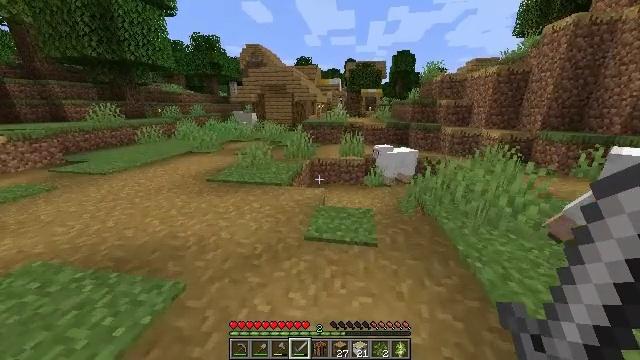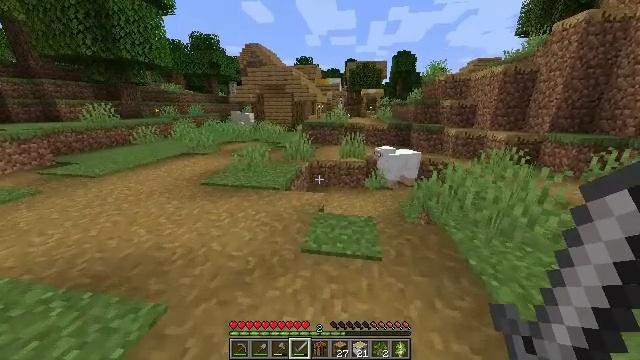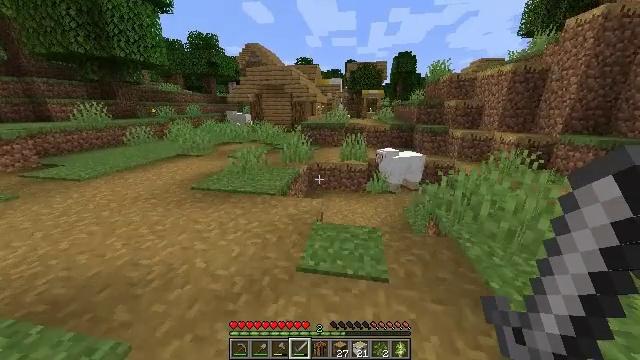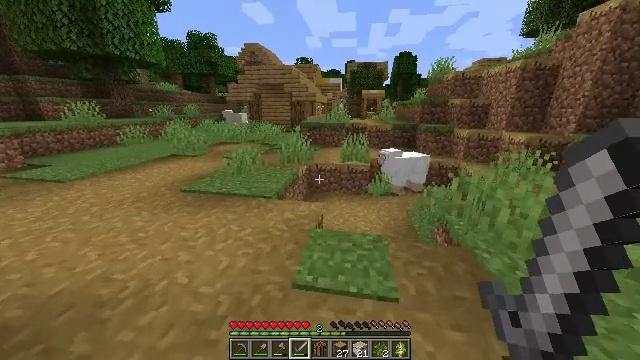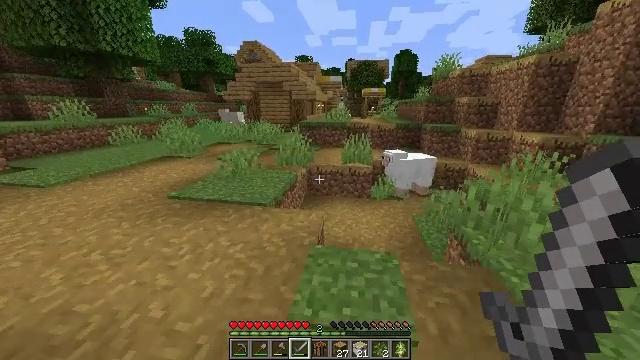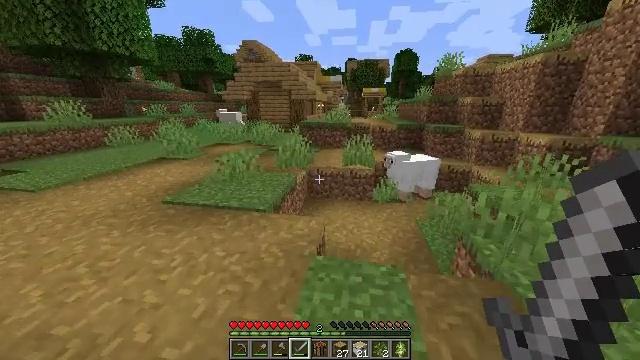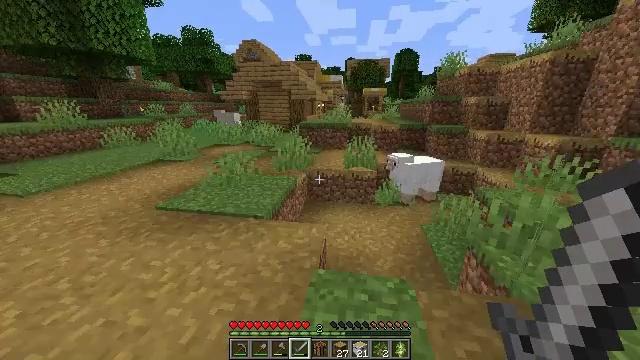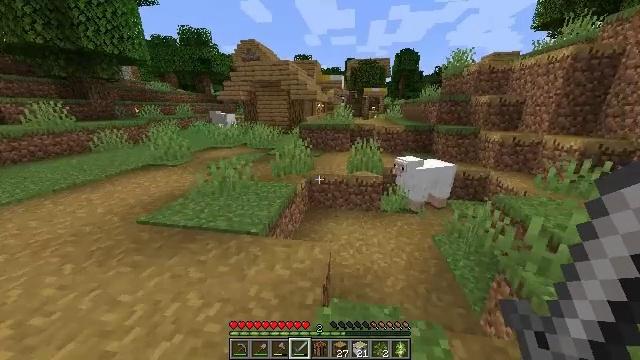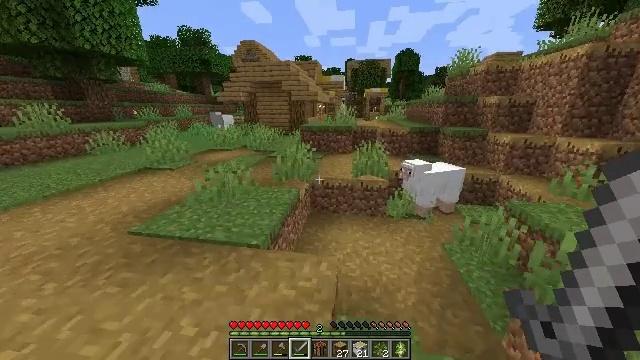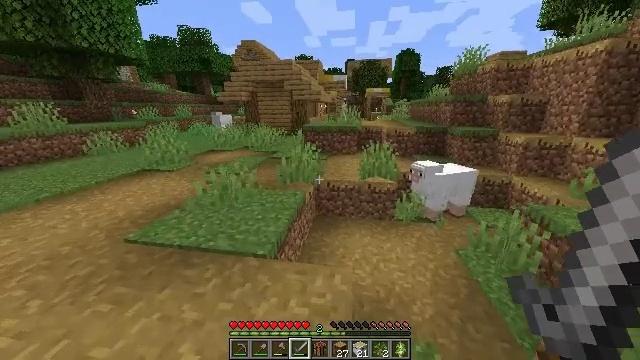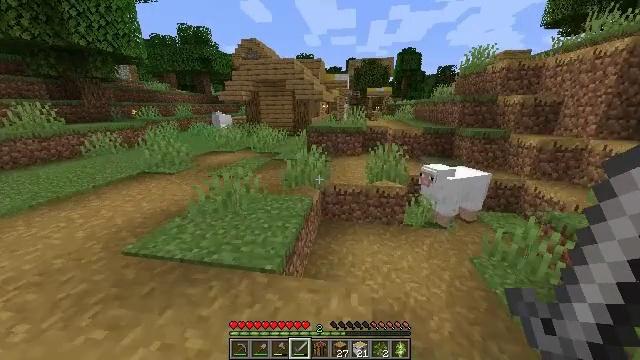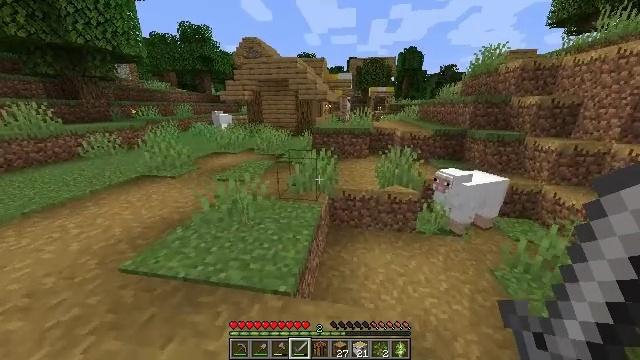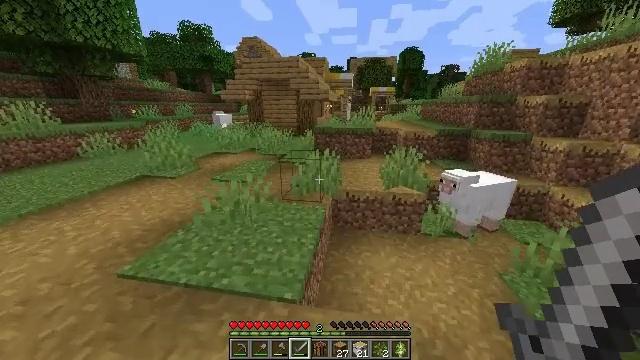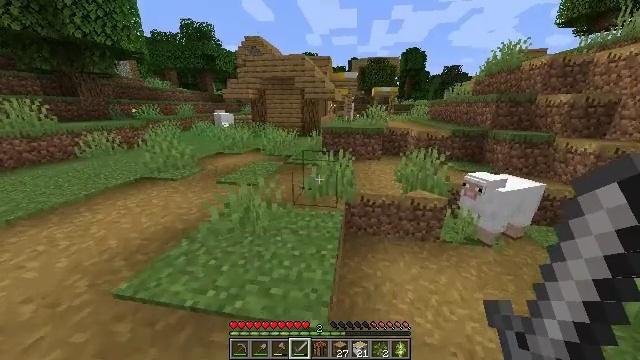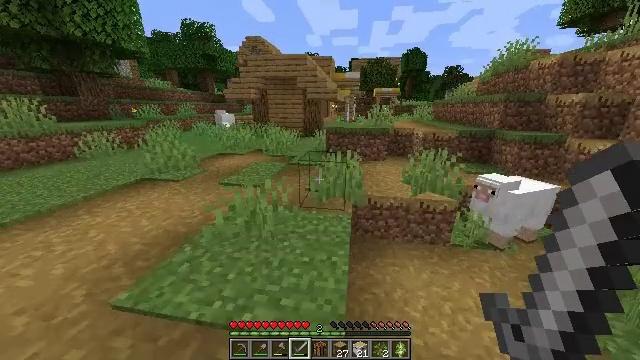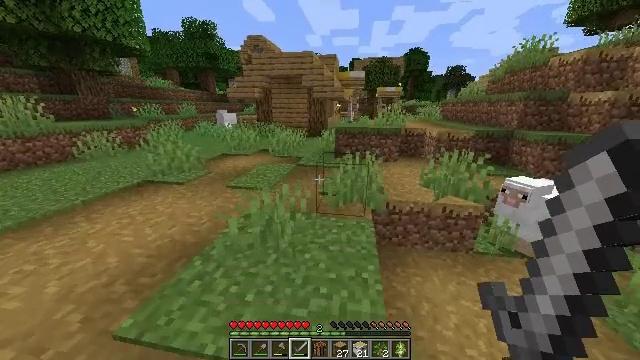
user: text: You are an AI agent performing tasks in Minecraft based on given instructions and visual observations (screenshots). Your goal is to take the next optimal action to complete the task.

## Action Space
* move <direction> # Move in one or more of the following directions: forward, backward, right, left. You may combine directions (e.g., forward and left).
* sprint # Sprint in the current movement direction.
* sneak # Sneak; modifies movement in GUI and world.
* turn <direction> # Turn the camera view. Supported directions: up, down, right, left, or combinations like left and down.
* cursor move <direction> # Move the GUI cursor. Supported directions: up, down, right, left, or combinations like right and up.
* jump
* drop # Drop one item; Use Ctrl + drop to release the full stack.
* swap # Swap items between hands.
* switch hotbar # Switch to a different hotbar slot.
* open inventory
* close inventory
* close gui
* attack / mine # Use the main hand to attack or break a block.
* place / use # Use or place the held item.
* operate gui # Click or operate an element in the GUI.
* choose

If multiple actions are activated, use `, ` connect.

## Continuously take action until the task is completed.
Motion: motion action
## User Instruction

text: Collect the yellow bed from its place.
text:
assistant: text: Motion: move forward
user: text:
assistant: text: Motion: move forward
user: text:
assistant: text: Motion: move forward
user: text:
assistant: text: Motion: move forward
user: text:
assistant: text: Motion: move forward
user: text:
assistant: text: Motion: move forward
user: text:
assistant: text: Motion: move forward
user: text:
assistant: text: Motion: move forward and move left
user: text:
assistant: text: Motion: move forward and move left
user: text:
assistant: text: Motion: move forward and move left
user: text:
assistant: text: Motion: move forward and move left
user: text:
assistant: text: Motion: move forward and move left
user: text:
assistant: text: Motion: move forward and move left
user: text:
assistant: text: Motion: move forward and move left
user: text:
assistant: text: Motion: move forward and move left
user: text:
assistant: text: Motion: move forward and move left
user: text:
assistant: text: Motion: move forward and move left
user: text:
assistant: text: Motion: move forward and move left
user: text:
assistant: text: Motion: move forward and move left
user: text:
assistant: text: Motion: move forward and move left
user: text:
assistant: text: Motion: move forward and move left
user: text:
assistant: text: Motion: move forward and move left
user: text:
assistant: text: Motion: move forward and move left
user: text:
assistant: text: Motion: move forward and move left
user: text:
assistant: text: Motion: move forward and move left
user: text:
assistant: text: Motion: move forward and move left
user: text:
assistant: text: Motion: move forward
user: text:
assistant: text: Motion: move forward
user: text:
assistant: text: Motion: move forward
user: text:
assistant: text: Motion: move forward